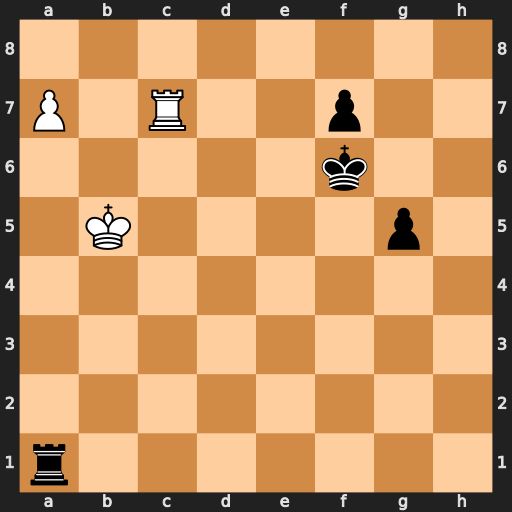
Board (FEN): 8/P1R2p2/5k2/1K4p1/8/8/8/r7
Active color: w
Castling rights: -
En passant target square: -
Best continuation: Rc6+ Kf5 Ra6